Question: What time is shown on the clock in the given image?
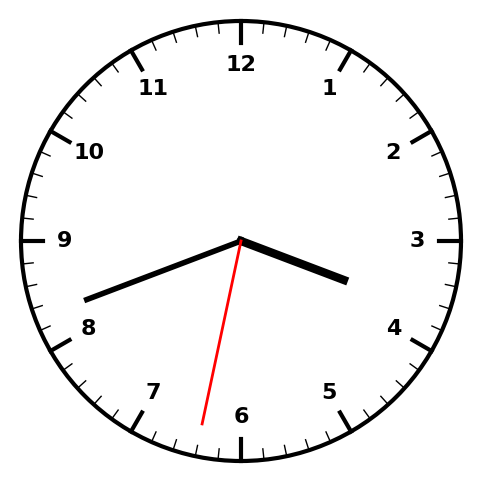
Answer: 03:41:32